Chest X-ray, PA view. Patient: 34 years old, sex F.
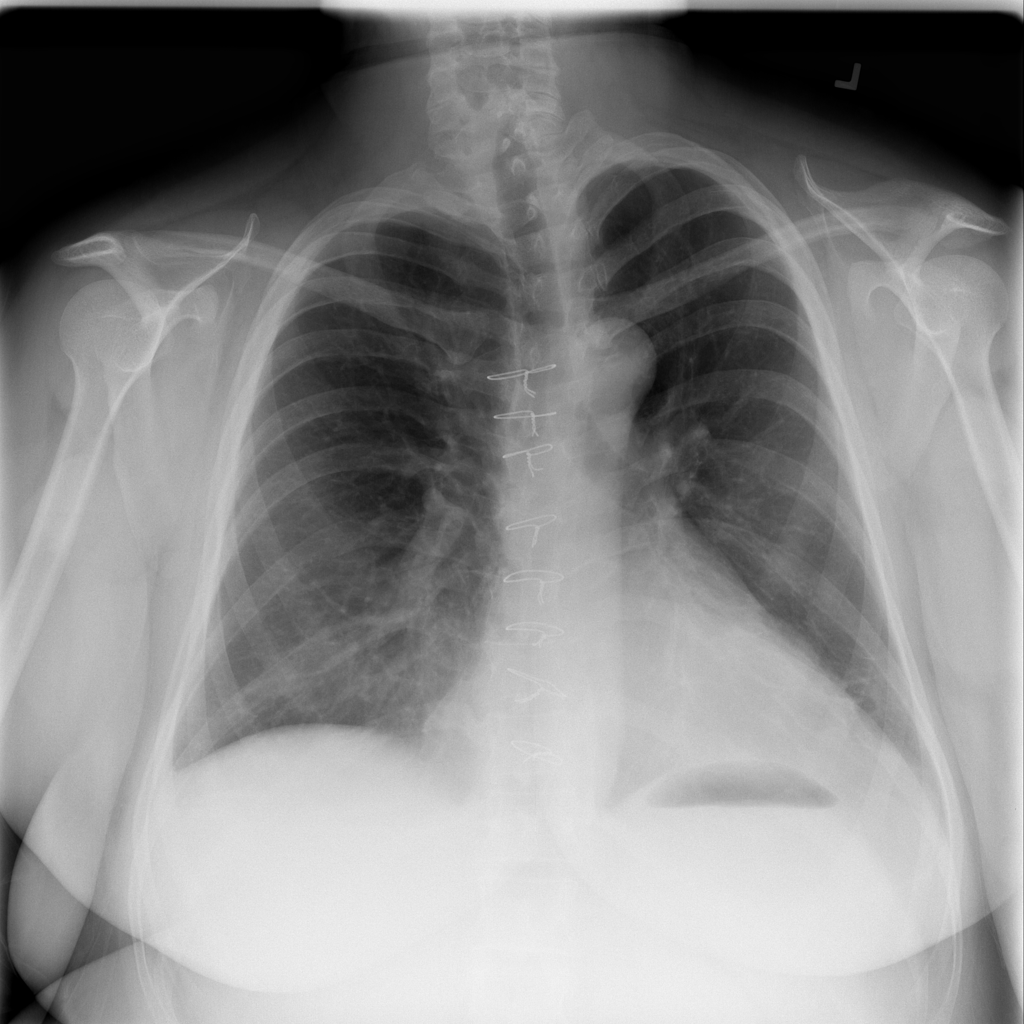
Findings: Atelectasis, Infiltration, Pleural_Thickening